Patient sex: M
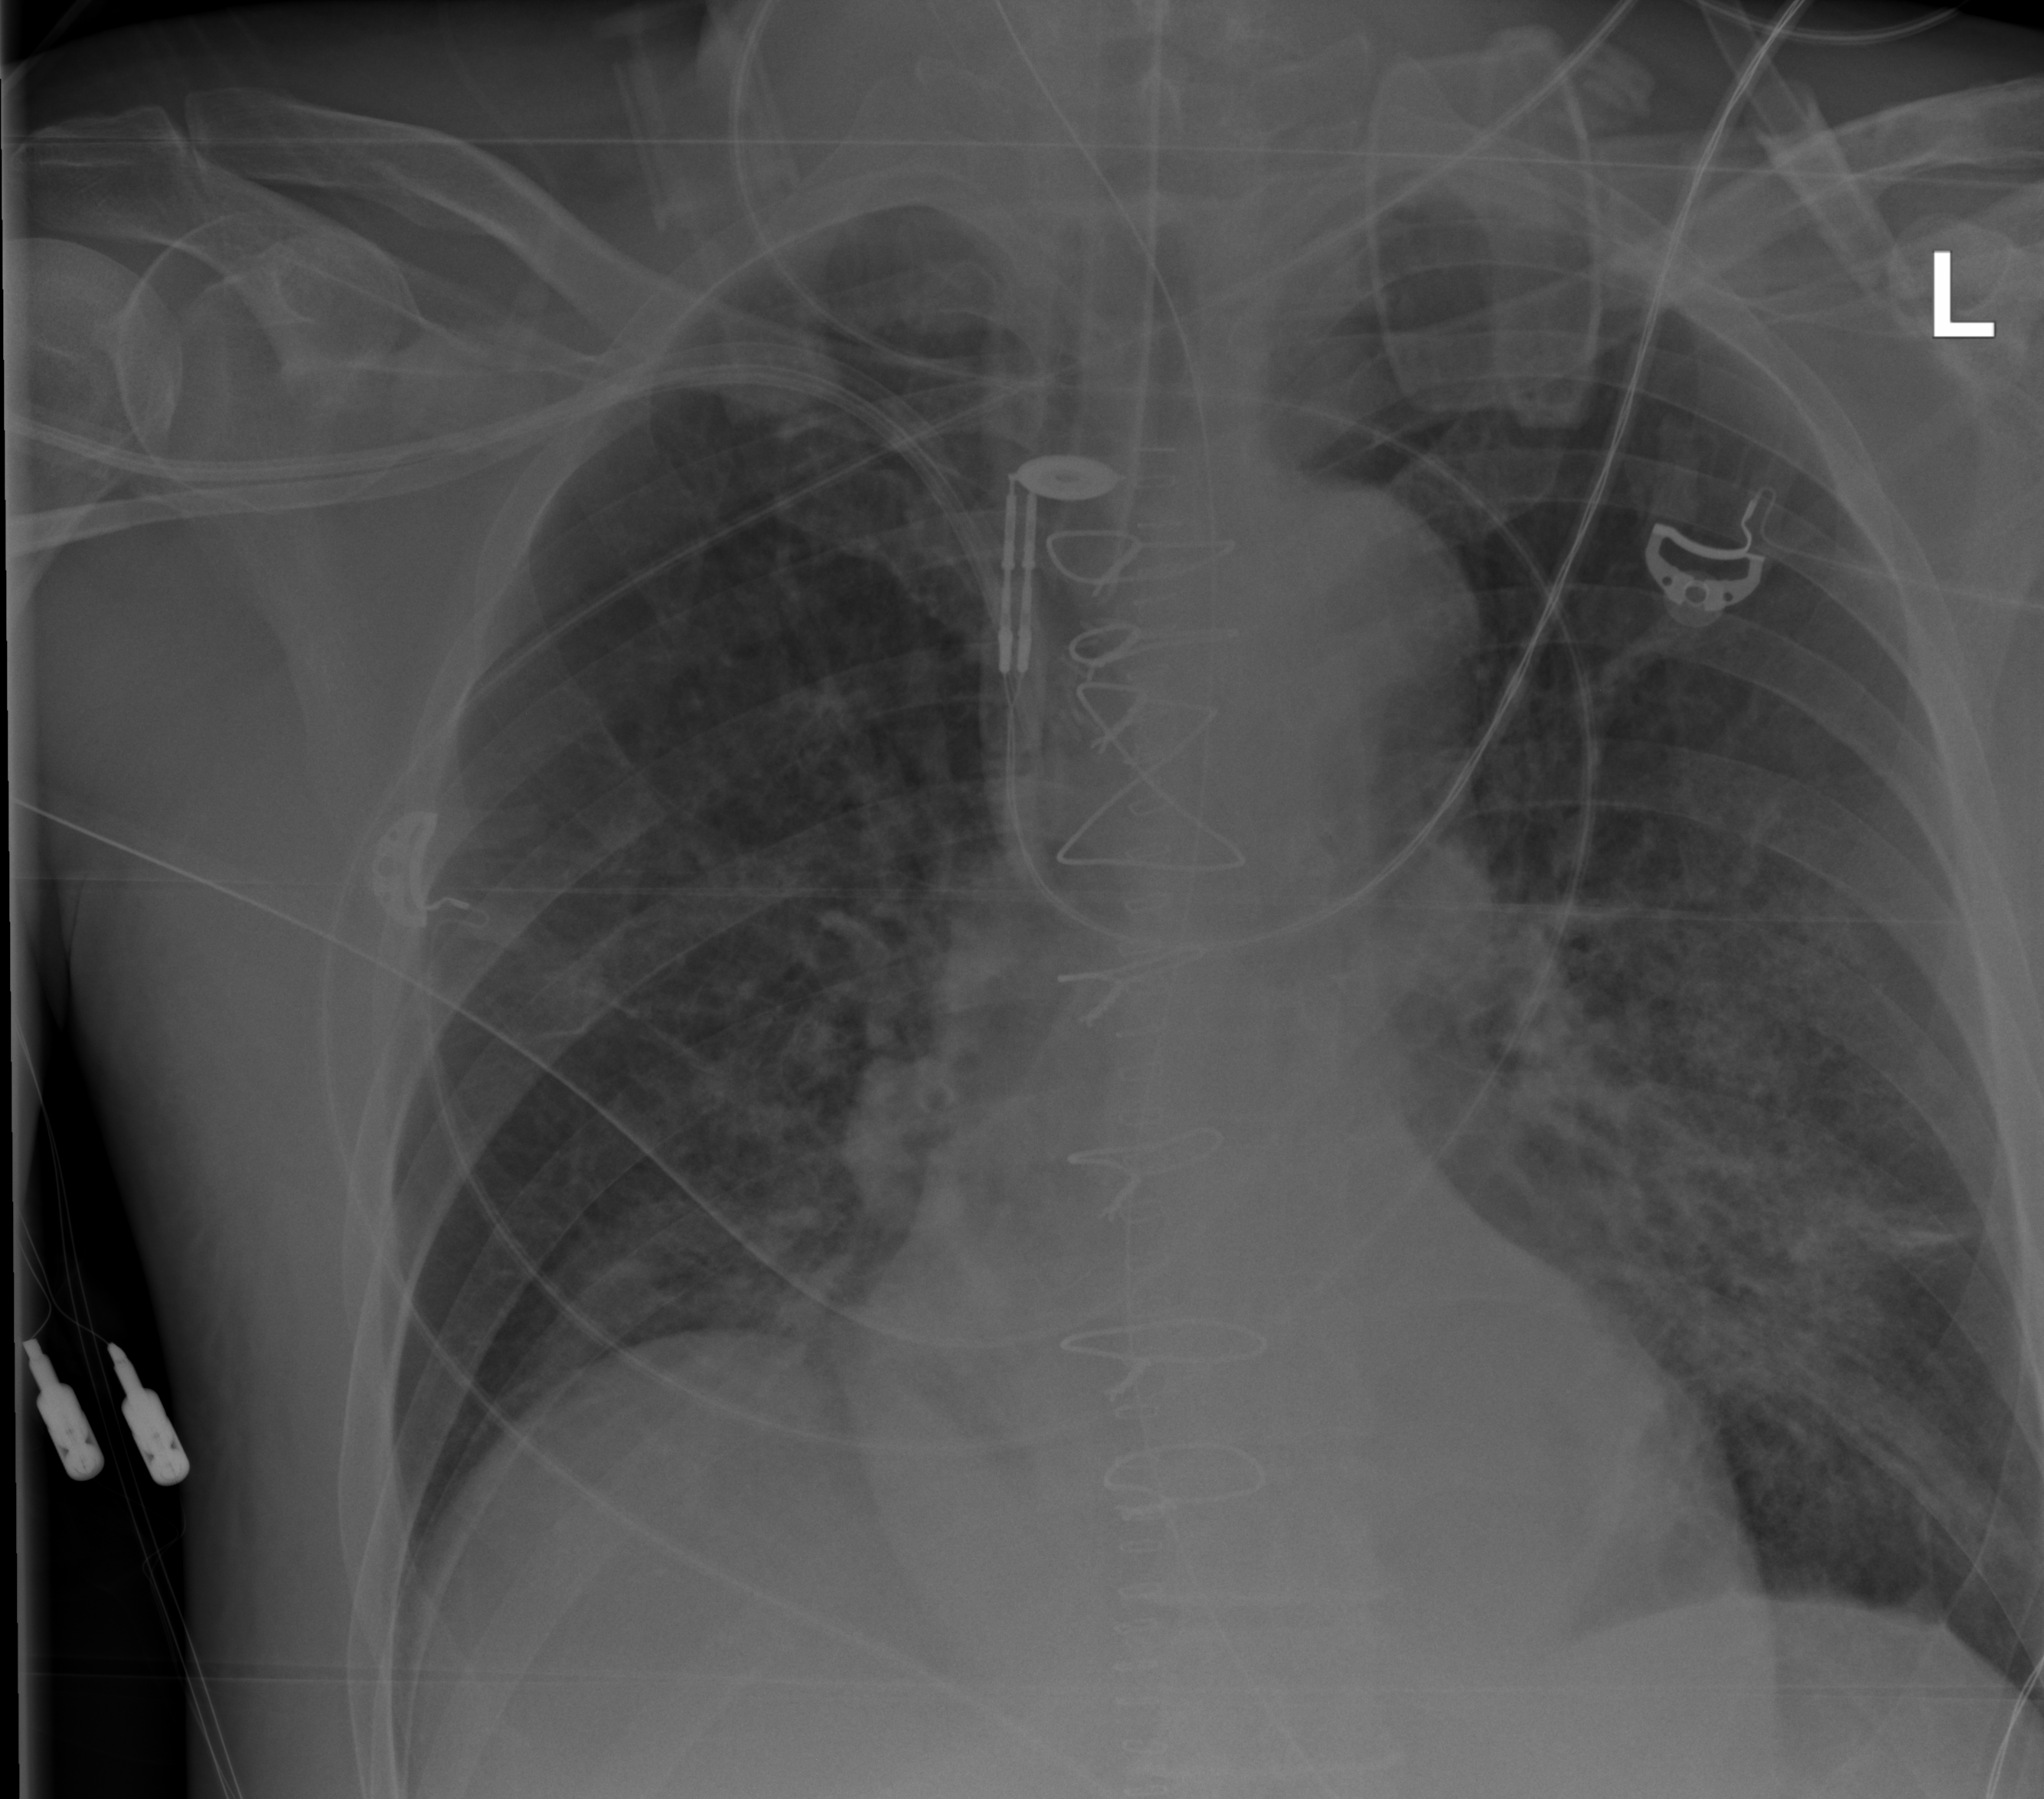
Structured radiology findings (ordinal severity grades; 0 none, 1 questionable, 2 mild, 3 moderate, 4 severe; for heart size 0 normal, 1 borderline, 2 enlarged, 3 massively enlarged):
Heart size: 0
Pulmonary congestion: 2
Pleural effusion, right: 0
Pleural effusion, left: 0
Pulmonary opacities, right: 2
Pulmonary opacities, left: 3
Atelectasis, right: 2
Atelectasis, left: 2